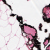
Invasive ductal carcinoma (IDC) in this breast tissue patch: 0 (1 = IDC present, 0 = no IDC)